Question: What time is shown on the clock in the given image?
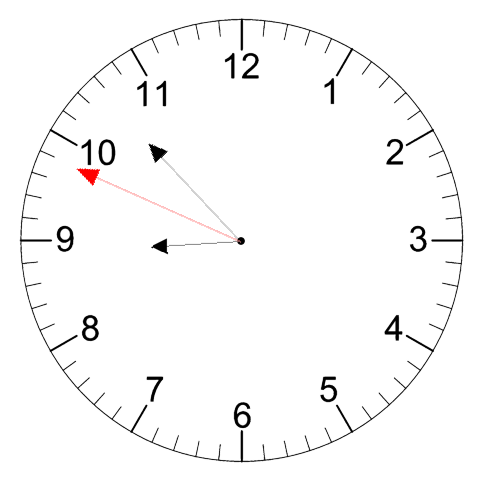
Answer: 08:52:49